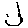
Label: smiley face